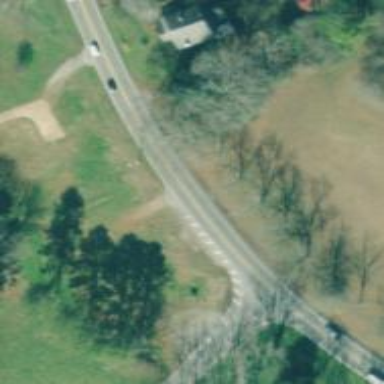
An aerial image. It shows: Asphalt road classified as primary highway.